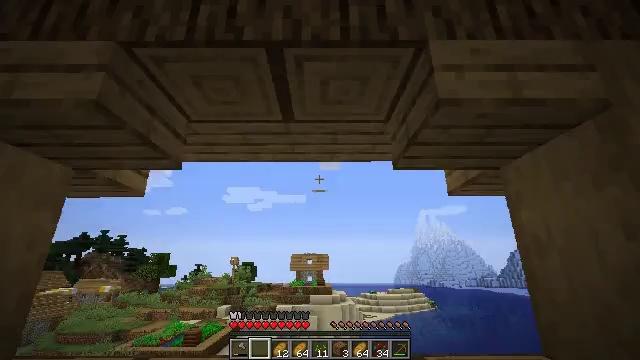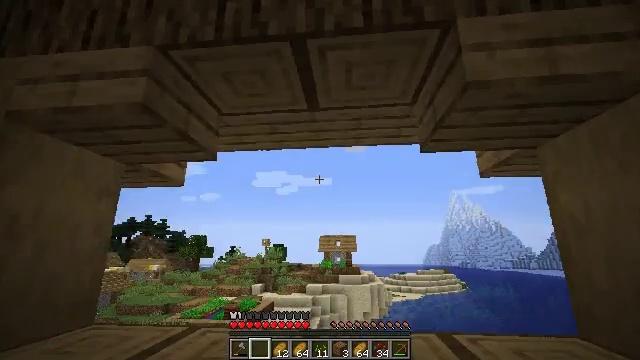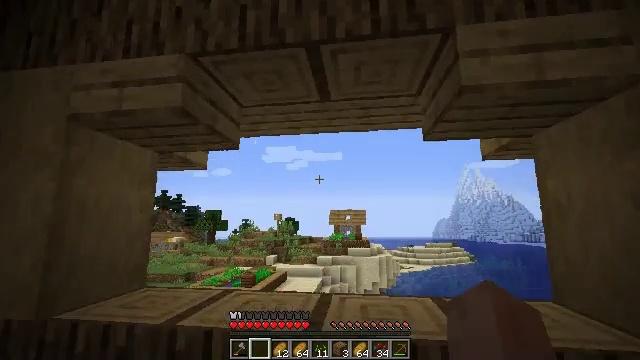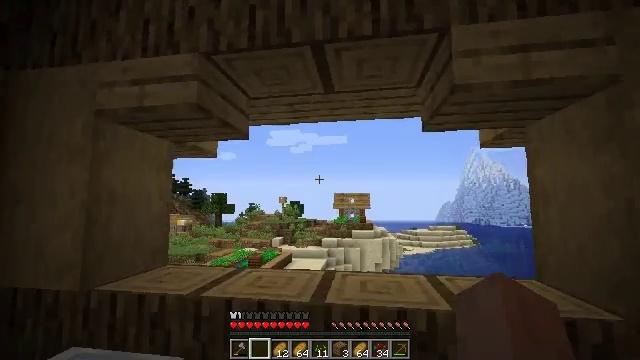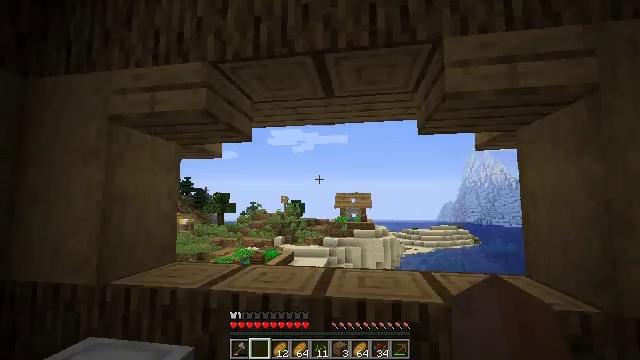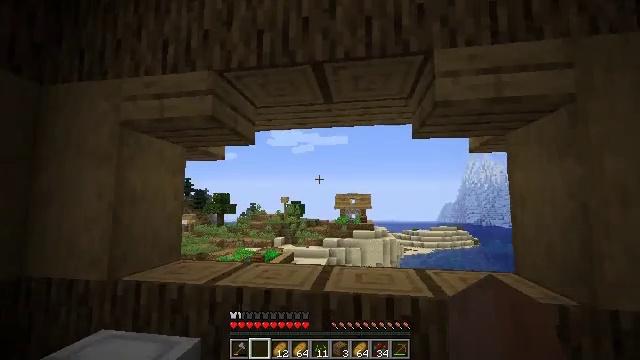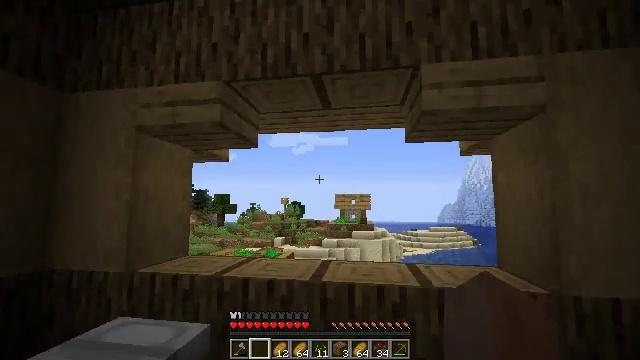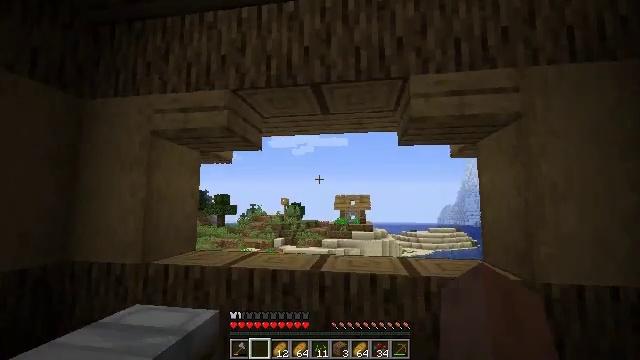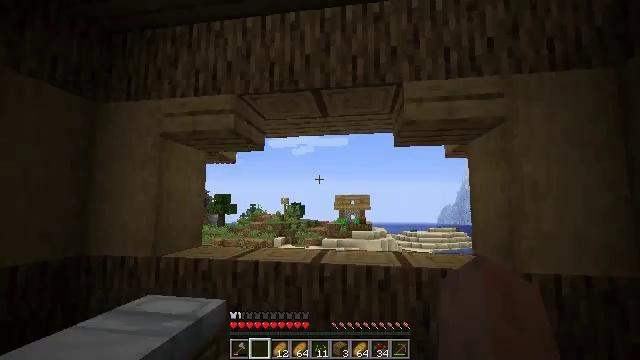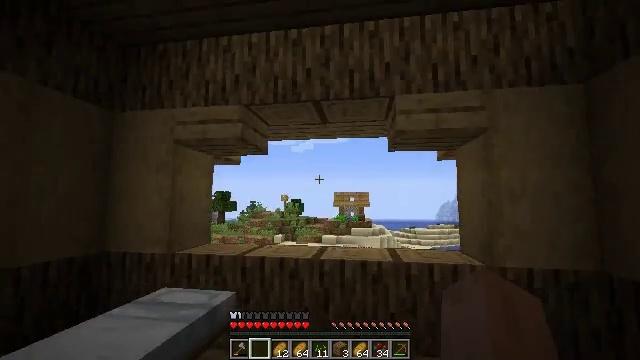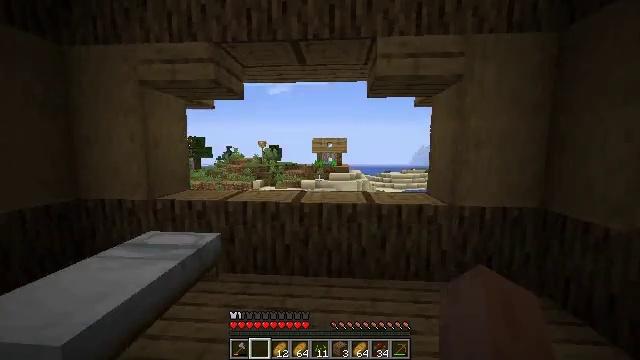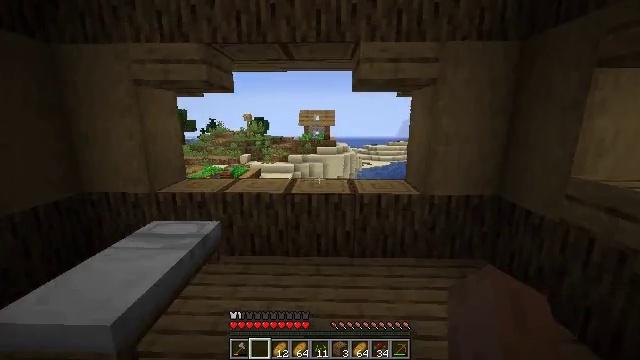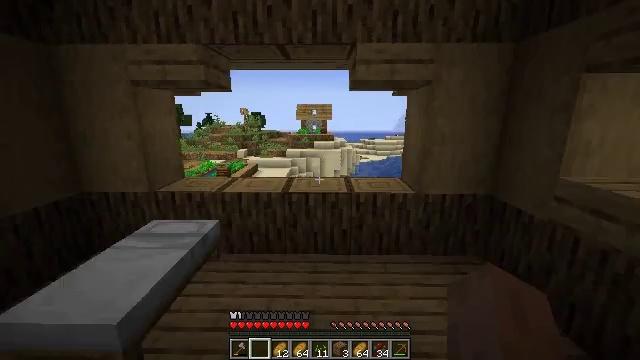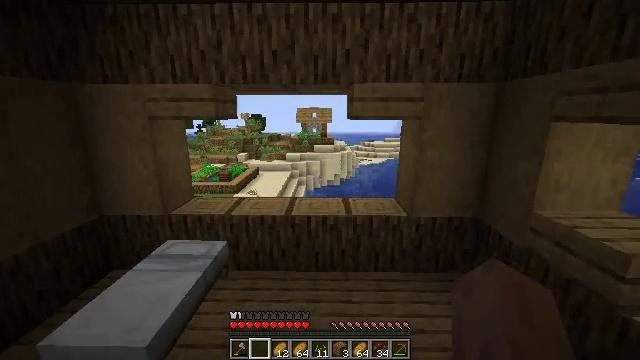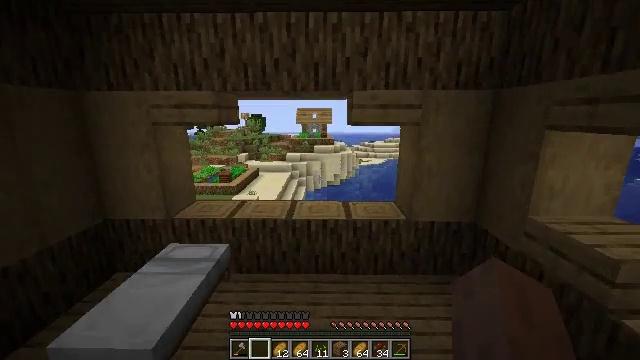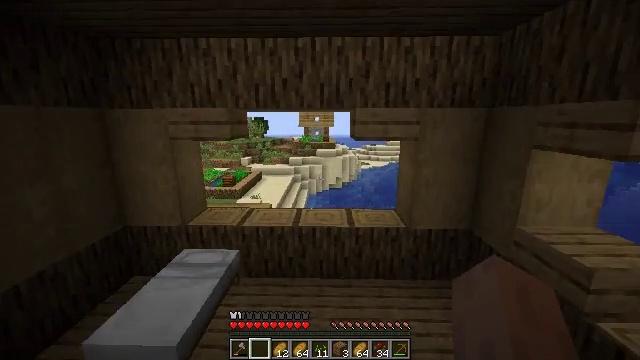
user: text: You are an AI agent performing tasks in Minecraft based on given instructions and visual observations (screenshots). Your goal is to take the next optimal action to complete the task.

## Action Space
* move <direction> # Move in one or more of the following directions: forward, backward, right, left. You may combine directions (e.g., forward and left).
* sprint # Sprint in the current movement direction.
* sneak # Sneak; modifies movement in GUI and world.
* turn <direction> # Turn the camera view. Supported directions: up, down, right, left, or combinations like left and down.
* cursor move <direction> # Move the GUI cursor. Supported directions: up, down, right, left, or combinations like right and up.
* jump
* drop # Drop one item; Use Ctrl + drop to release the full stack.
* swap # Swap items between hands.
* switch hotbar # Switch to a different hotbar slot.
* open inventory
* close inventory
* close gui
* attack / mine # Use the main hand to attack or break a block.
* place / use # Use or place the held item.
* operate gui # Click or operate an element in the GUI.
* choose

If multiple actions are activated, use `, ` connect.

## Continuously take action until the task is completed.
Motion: motion action
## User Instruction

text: Kill a villager.
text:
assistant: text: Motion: move back, turn left and down
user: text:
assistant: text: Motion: move back, turn left and down
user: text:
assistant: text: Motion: move back, turn left and down
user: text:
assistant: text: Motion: move back
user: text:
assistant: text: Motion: move back
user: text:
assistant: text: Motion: move back
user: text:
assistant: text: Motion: move back
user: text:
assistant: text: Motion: move back
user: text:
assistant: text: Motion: move back
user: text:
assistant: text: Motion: move back, turn right and down
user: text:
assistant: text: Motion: move back, turn right and down, jump
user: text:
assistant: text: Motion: move back, turn down, jump
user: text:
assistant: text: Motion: move back and move left, jump
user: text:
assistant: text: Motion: move back and move left, jump
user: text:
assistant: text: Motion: move back and move left, jump
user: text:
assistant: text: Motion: move back and move left, jump
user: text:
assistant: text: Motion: move back and move left
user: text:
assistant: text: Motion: move back and move left
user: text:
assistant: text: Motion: move back and move left
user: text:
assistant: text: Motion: move back and move left
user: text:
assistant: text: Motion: move back and move left
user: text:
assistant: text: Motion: move back and move left
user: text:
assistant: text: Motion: move back and move left
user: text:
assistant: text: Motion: move back and move left
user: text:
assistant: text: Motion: move back and move left
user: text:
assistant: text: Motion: move left
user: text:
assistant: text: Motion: move left
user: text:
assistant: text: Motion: move left, turn right
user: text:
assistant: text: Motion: move left, turn right and up
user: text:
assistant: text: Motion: move left, turn right and up